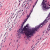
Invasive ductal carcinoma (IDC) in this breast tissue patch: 0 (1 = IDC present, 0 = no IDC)